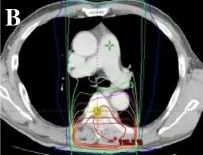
The patient underwent radiation therapy for spinal bone metastasis. The irradiated region is shown in the horizontal section.
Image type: radiology (ct)